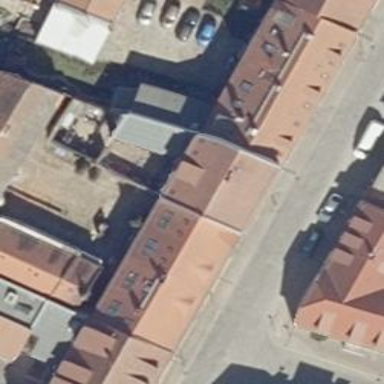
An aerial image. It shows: Building.